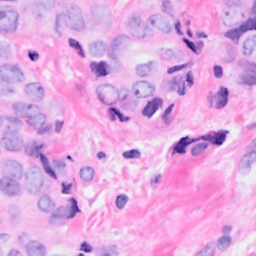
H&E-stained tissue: Breast